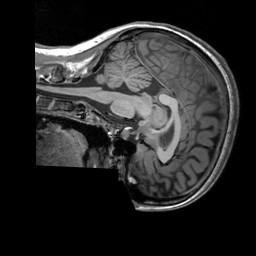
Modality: T1w
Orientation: sagittal
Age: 23
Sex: female
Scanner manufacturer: siemens
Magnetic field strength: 3 T
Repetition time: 2.3 s
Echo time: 0.00303 s